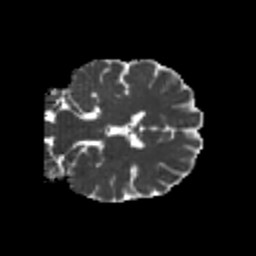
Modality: MD
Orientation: coronal
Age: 24
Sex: male
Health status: healthy
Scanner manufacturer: philips
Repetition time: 7.391 s
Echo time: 0.08599 s